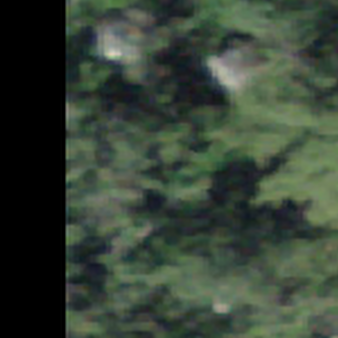
Label: other